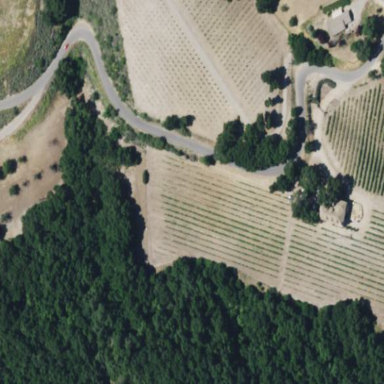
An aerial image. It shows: Vineyard growing grapes.